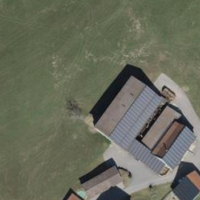
EUNIS habitat code: 24
Species observed at this site:
Tanacetum parthenium